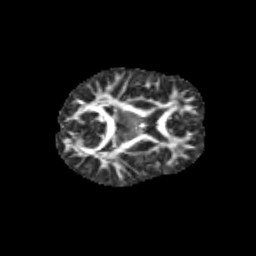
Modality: FA
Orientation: axial
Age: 11
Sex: male
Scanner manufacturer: siemens
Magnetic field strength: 3 T
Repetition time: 3.8 s
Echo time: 0.07 s